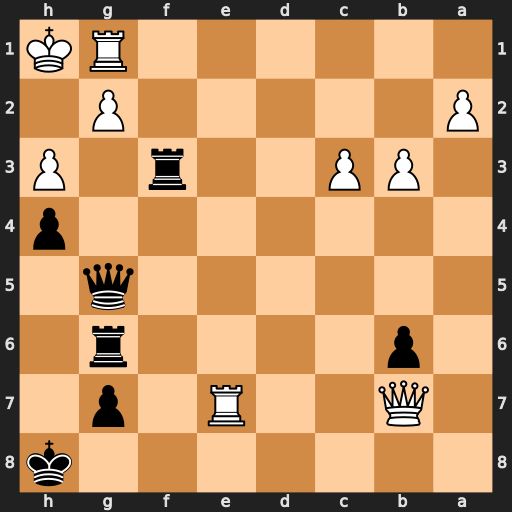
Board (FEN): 7k/1Q2R1p1/1p4r1/6q1/7p/1PP2r1P/P5P1/6RK
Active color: b
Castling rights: -
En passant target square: -
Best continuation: Rxh3+ gxh3 Qxg1#